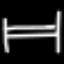
Label: bed